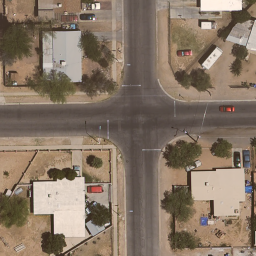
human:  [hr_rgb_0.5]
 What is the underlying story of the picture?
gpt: intersection